Question: I am trying to use the new (as of 12/6/2014) foundation for apps CLI.
Setup:
Windows 8.1
Git, node (npm), JRuby (Ruby version for windows)
I ran windows powershell in administrator mode. It appears that the solution fails on the "bundler" step. I installed bundler ('gem install bundler'). This does not make sense to me. Do I need to install bundler globally somehow?

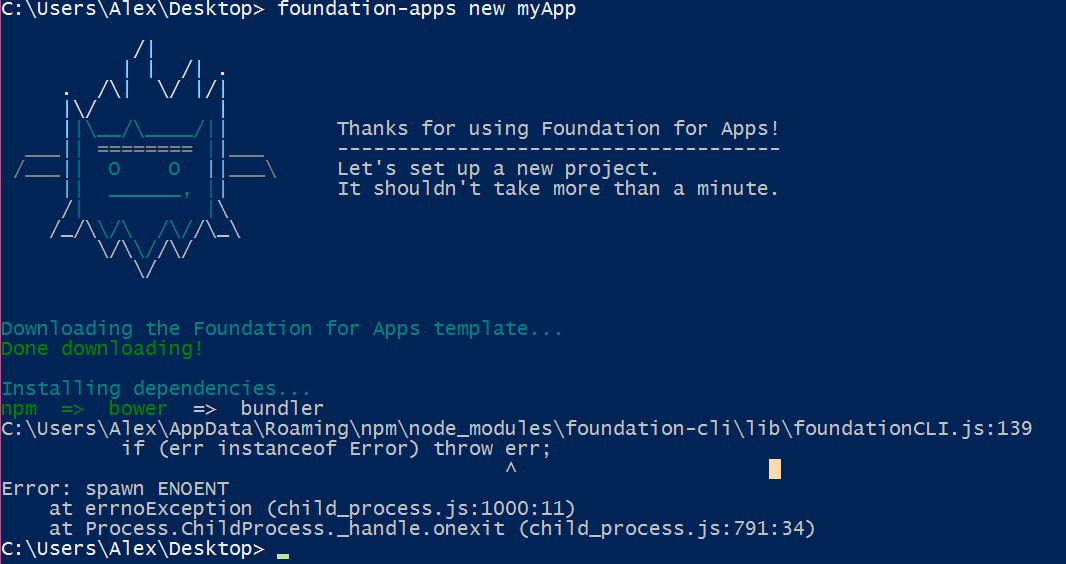
Answer: I had this same error come up.
I did some looking around at errors, and it seems that there is some sort of discrepancy between Nodejs and Windows. It seems to have something to do with the exex() call in the FoundationCLI.js file.
I did happen to find a work around that seems to be okay ( at least it lets the build finish ) and seems to run the app fine.
On line 97 in the FoundationCLI.js file change:
'''
var bundleInstall = ["bundle"];
'''
to:
'''
var bundleInstall = ["bundle.bat"];
'''
Like I said, it's a work around and I believe the guys at Zurb are looking in to the error already, but I found this to work for me so I could get an app started.
HTH.